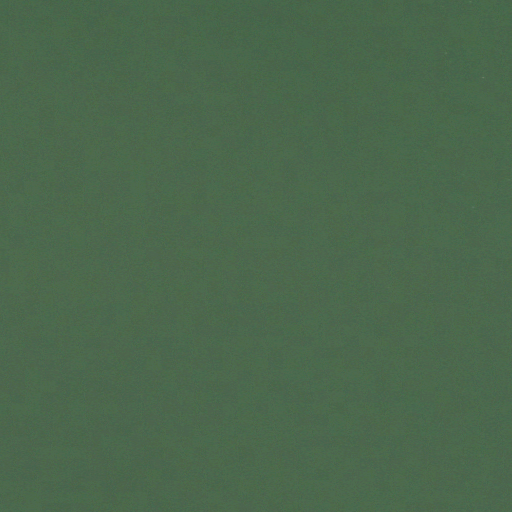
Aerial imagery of island in South Dakota named Durex Island (historical) containing only open water